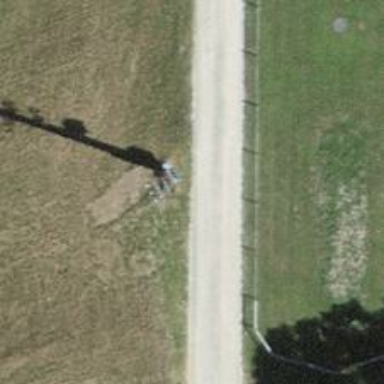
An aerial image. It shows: Minor power line.